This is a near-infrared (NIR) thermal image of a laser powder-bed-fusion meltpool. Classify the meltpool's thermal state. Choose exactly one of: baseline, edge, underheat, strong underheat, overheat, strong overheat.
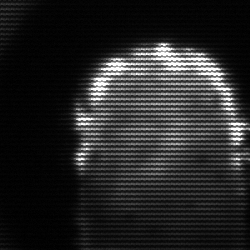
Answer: baseline